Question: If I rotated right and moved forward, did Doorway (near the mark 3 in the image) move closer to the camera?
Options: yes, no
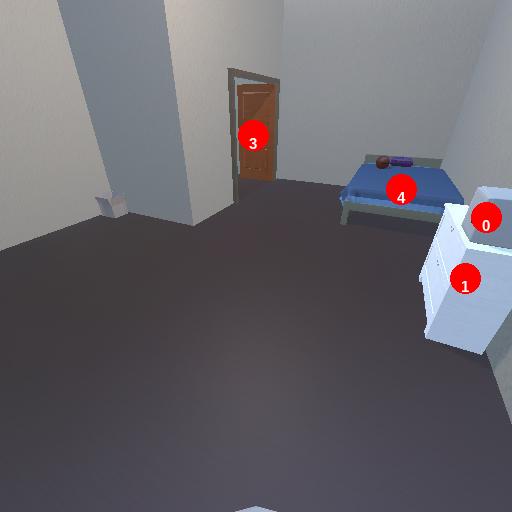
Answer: yes